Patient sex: M
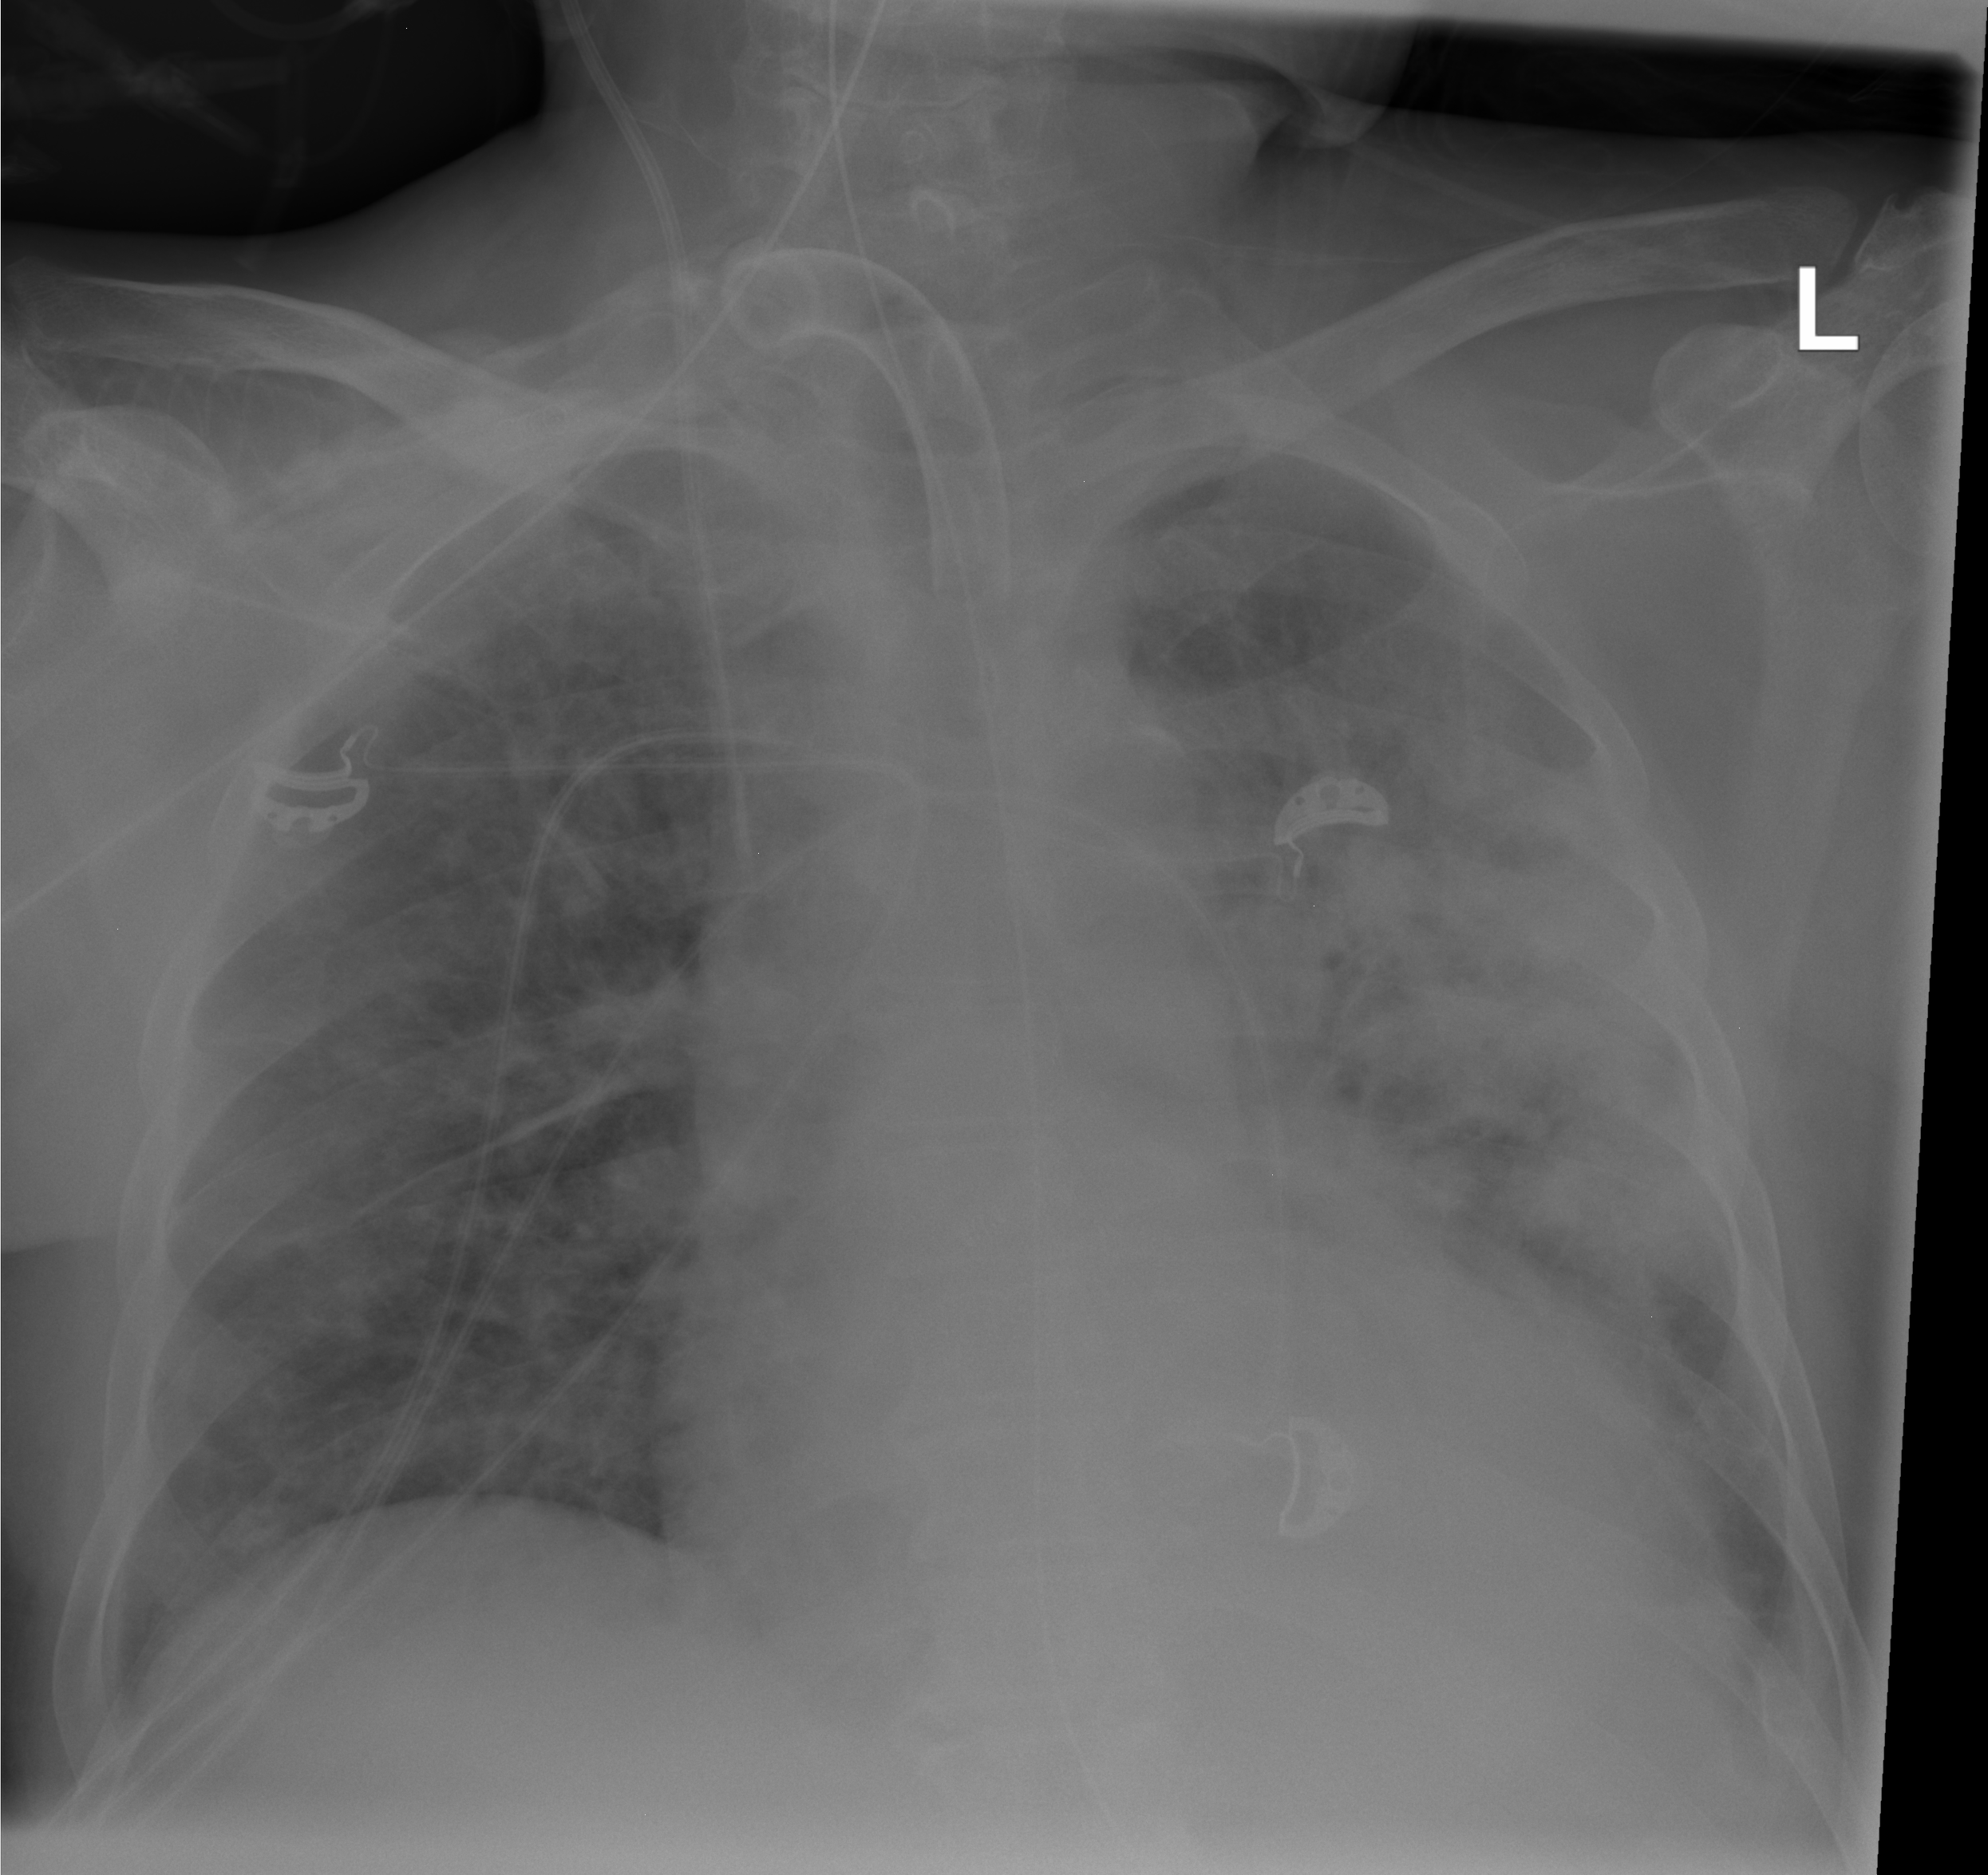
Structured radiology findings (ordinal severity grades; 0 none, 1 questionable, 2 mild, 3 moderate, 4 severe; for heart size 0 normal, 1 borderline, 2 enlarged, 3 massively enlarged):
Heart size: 2
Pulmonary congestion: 1
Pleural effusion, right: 0
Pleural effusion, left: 2
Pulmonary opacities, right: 3
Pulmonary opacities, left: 4
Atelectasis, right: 1
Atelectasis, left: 2